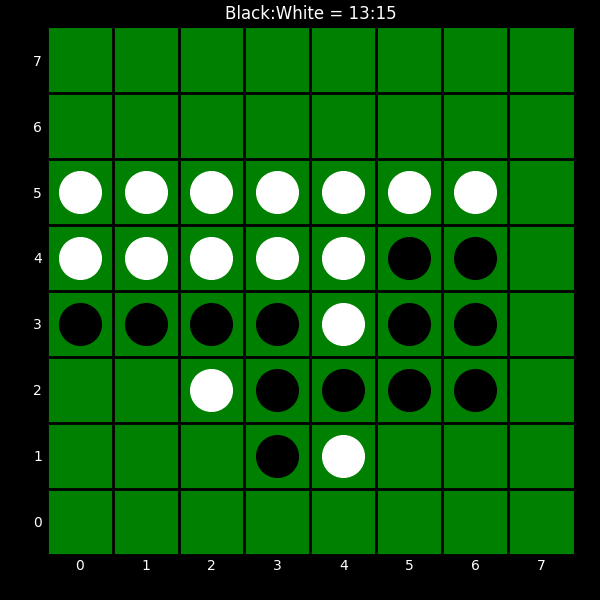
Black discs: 13
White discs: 15